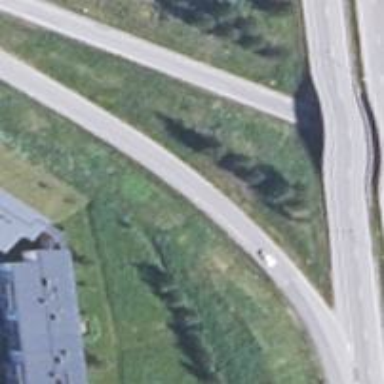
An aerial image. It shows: Tertiary trunk_link highway.